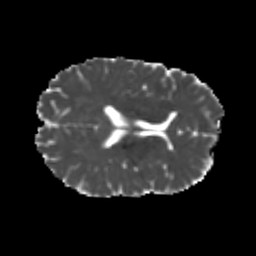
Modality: MD
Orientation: axial
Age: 24
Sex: male
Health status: healthy
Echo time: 0.074 s